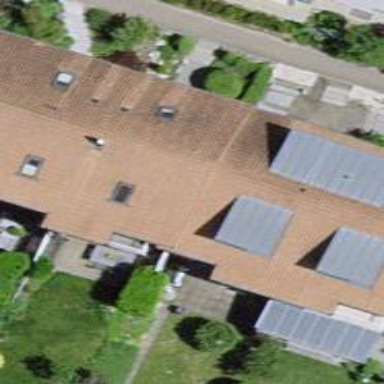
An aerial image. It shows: Simple house.